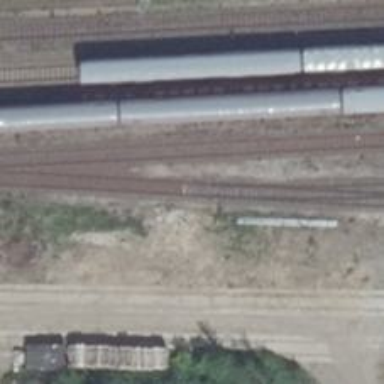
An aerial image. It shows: Railway switch.